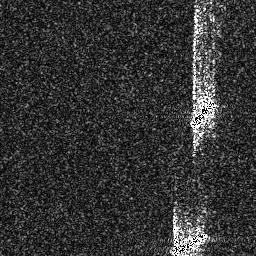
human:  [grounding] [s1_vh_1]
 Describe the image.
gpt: In the satellite image, there is  <ref>1 medium ship </ref> <box>[[73, 37, 84, 50, 0]]</box> located at right,  <ref>1 medium ship </ref> <box>[[65, 89, 82, 99, 0]]</box> located at bottom right.